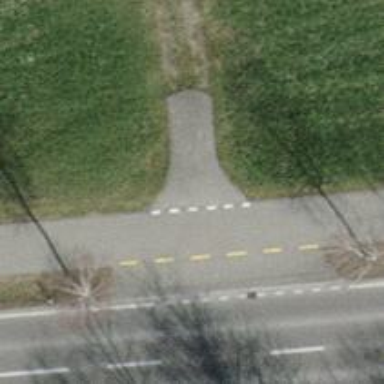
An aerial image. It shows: Asphalt track with grade1 quality.